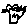
Label: tree